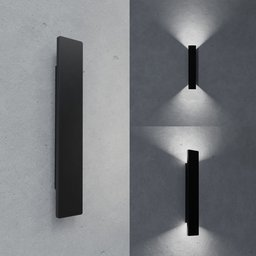
Label: lighting